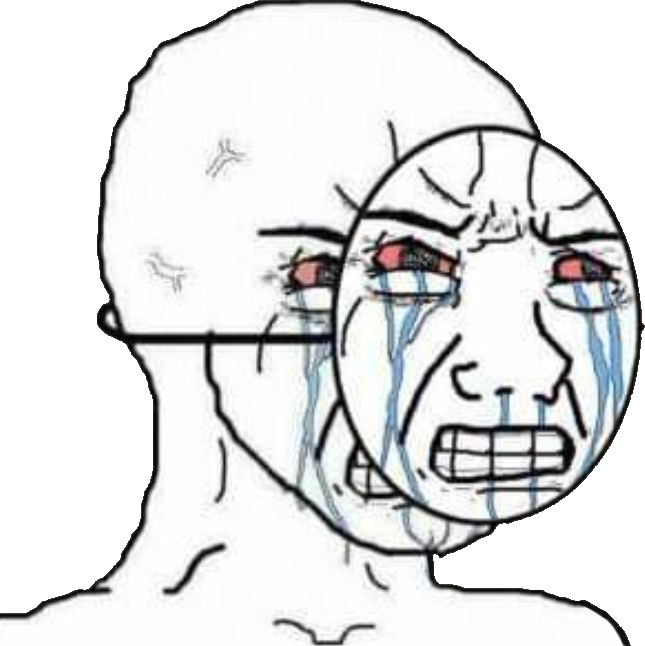
Label: 5_Crying_Wojak